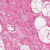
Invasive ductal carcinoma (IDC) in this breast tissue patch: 0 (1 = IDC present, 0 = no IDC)